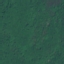
Label: Forest